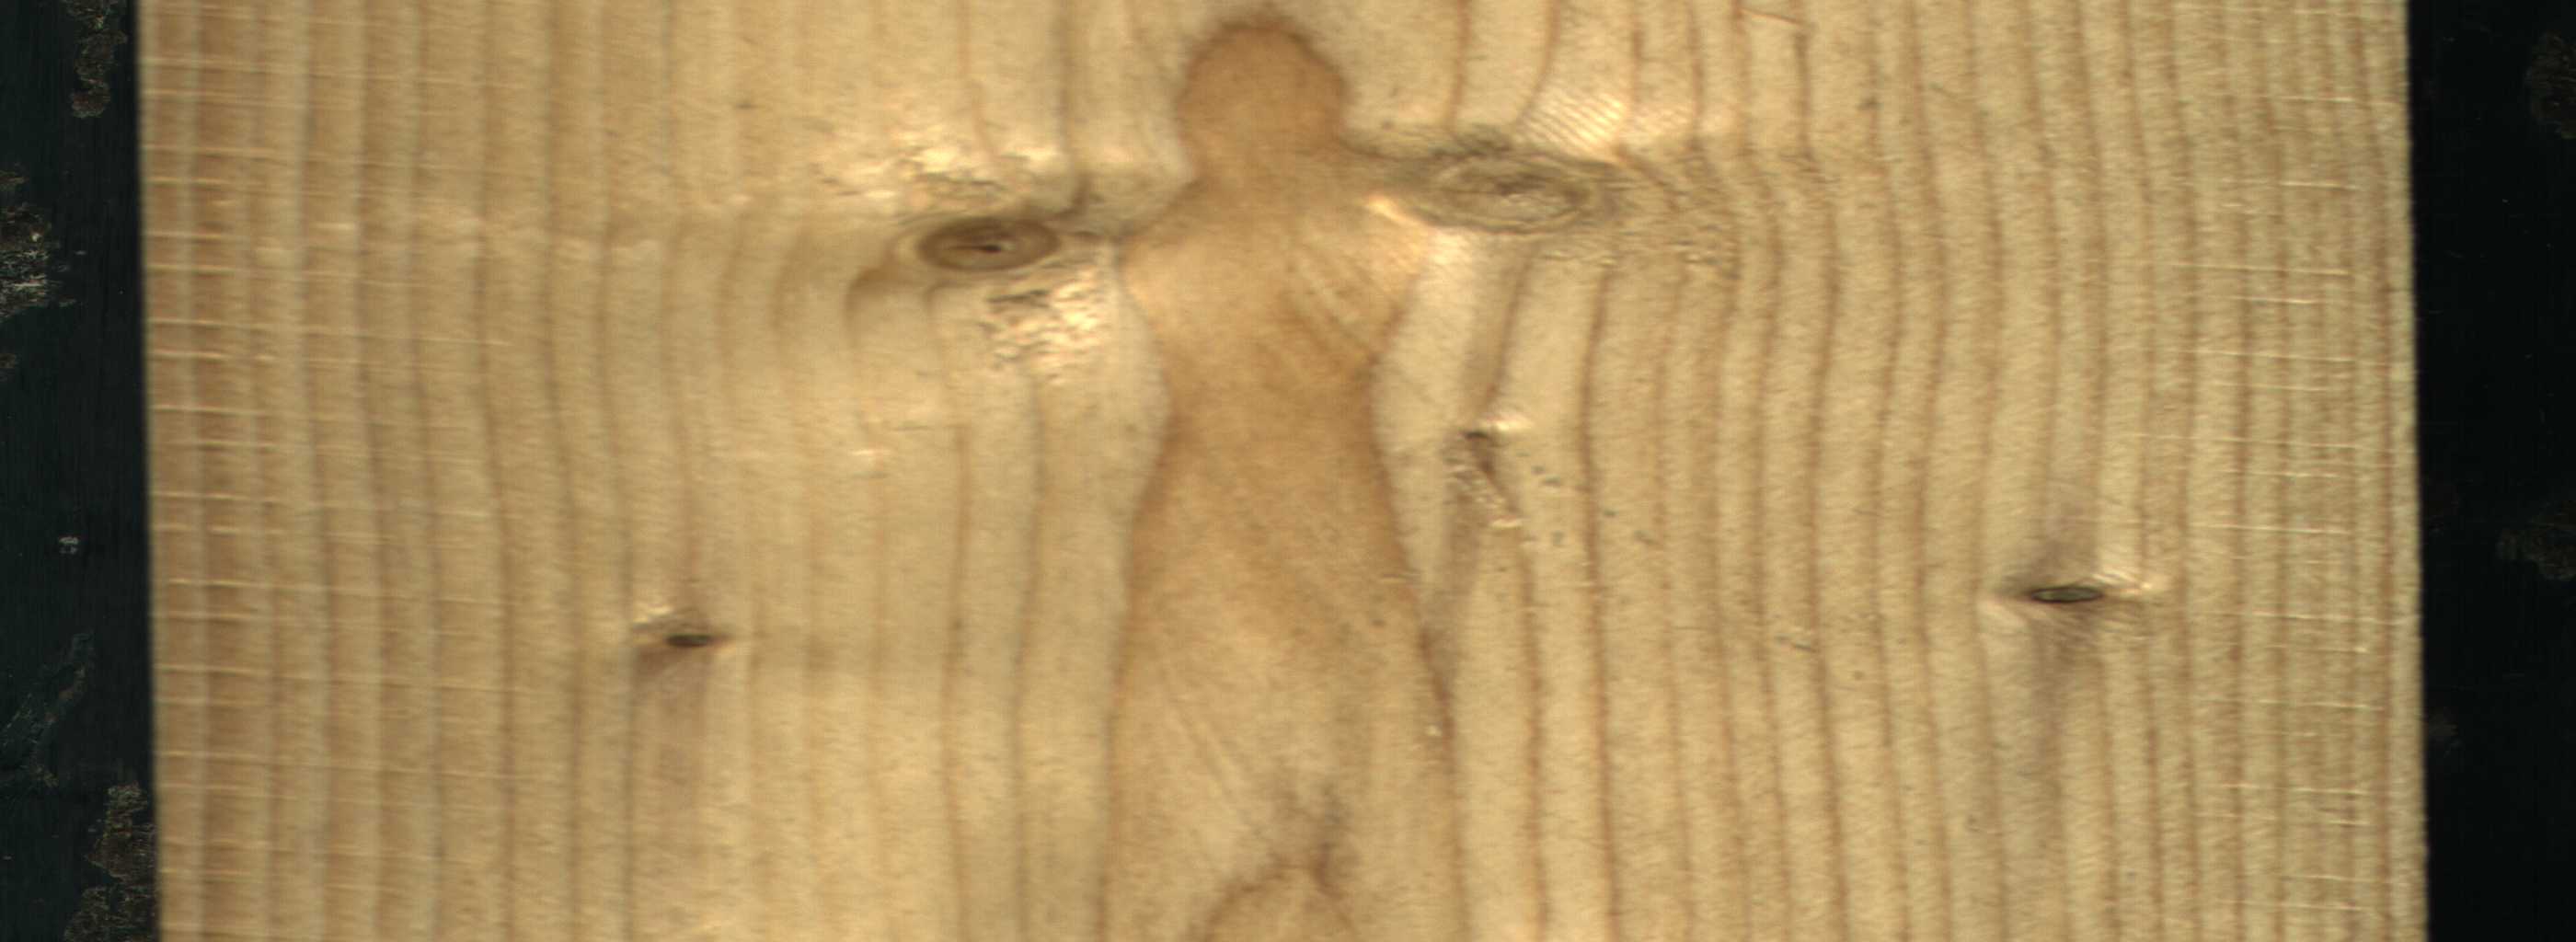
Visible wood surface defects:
Live_Knot
Live_Knot
Live_Knot
Live_Knot